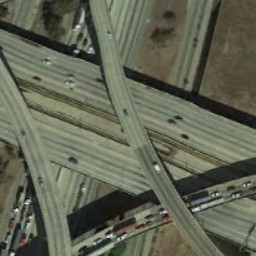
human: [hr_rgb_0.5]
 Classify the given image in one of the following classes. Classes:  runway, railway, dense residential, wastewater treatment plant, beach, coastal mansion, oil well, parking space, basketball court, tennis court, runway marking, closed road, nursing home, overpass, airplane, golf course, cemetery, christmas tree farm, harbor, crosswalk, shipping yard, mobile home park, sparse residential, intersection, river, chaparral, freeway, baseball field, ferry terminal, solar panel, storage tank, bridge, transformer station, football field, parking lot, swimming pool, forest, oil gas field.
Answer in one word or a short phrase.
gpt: overpass